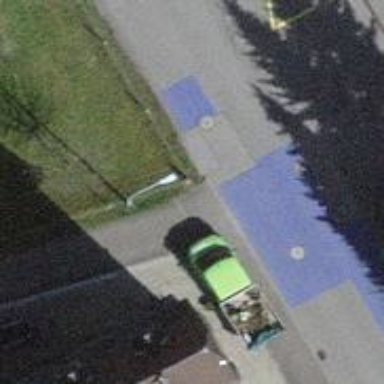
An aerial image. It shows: Kerb barrier.